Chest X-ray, PA view. Patient: 44 years old, sex F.
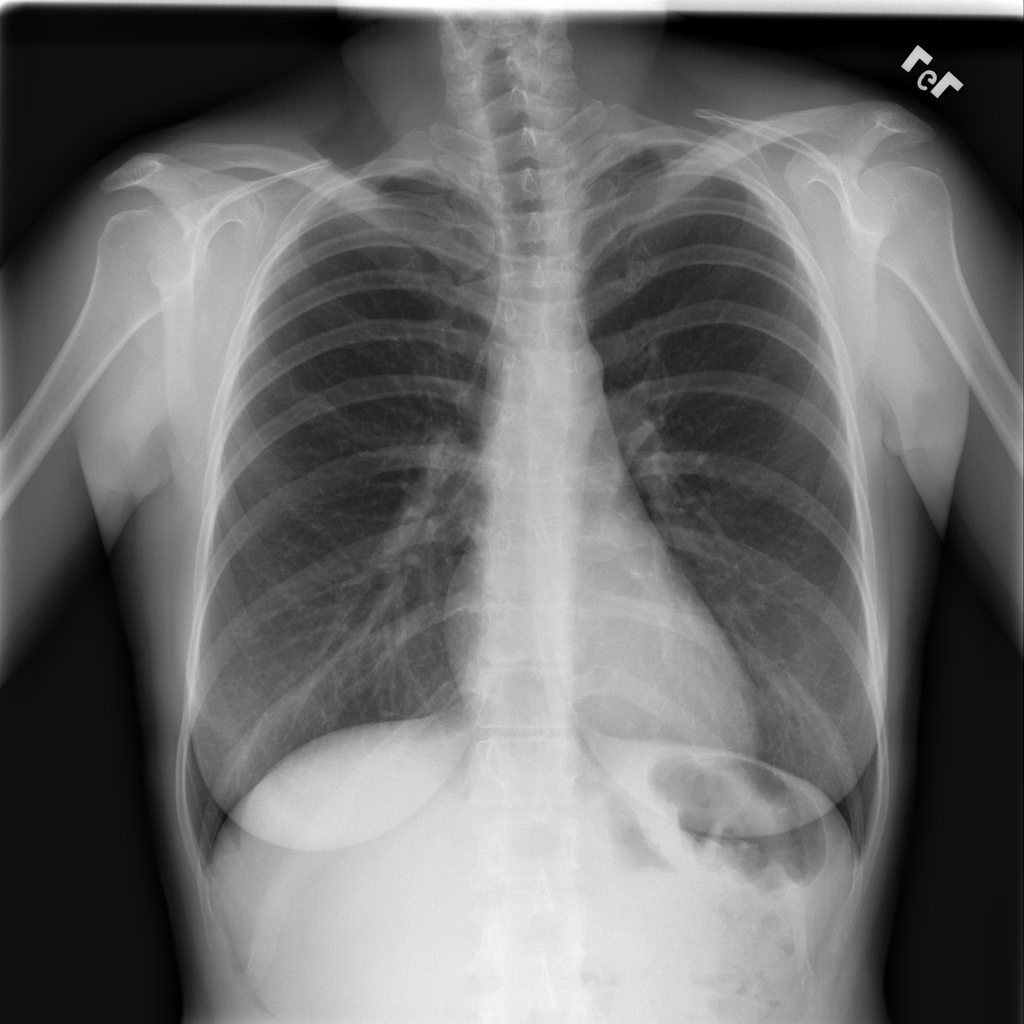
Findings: No Finding